Field crop: maize
Growth stage: 2
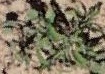
Species: atriplex